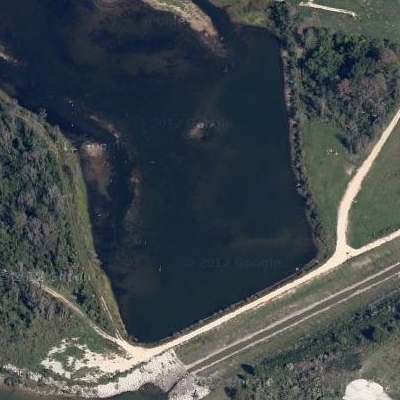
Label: dRiverLake